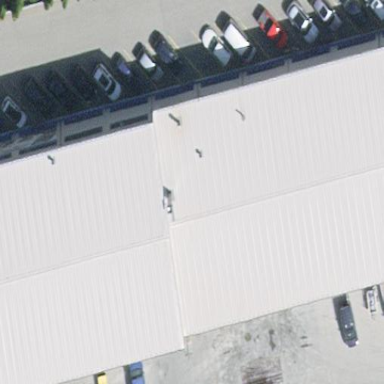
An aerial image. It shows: Commercial building.